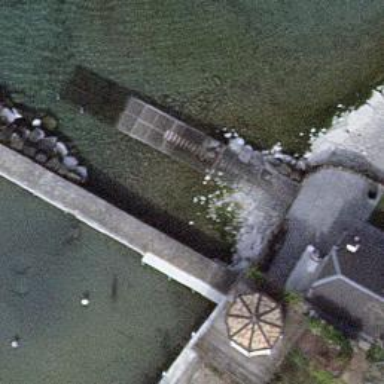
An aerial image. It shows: Man-made pier.